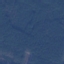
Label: Forest